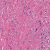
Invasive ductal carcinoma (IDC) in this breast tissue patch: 1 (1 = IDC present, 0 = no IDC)